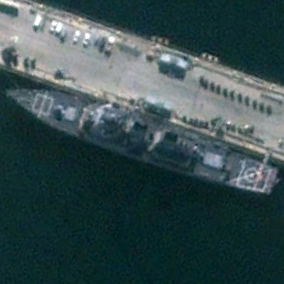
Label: destroyer